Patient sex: M
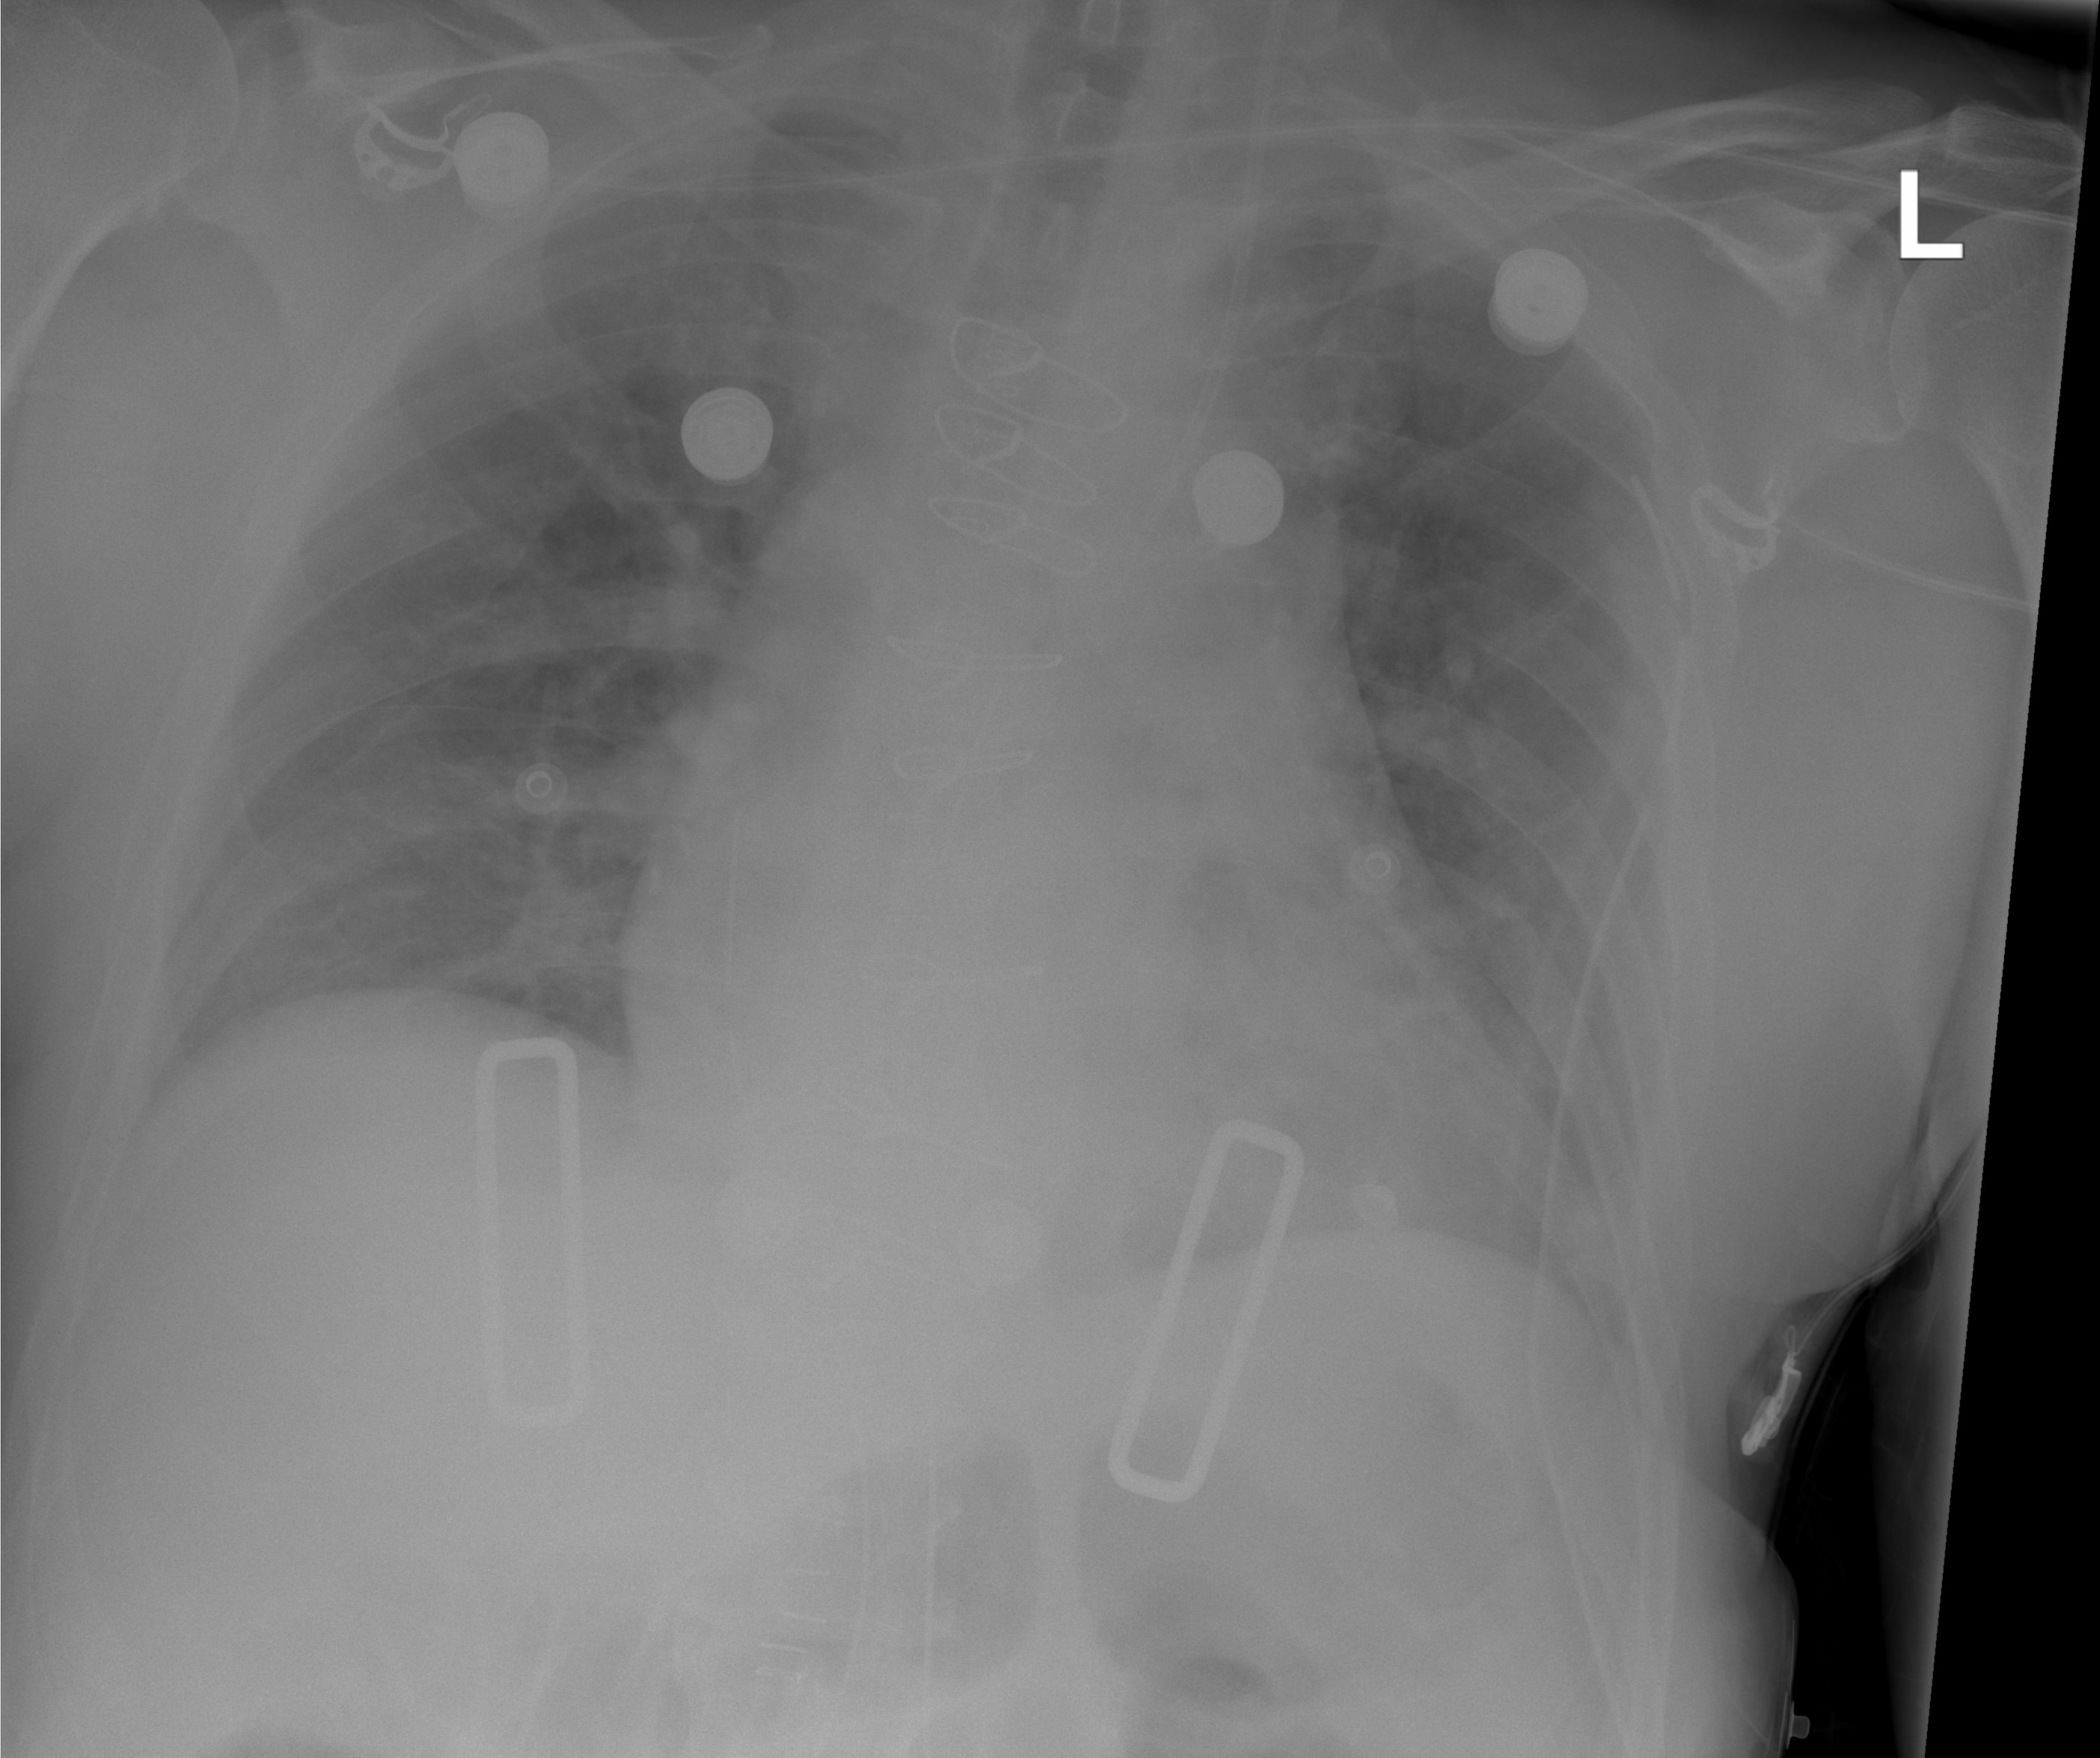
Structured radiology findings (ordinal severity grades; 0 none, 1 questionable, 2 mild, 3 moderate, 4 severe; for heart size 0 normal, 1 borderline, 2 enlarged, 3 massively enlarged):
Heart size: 2
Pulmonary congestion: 0
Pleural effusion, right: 0
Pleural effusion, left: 0
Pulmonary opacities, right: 0
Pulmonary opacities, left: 0
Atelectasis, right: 0
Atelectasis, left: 0